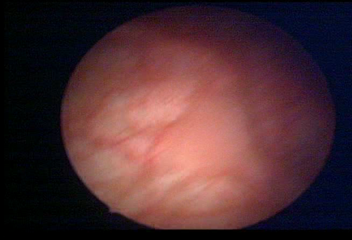
Modality: WLC
Class: Normal mucosa
Bladder cancer association: No